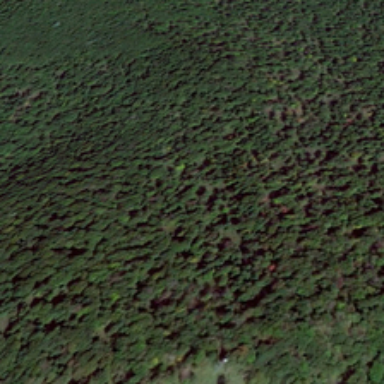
Many green trees are in a piece of forest .